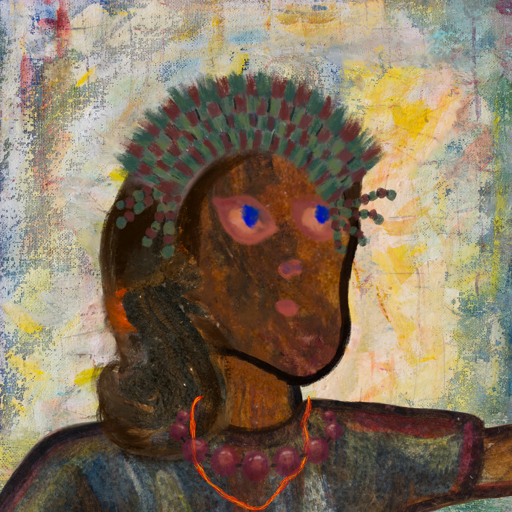
Background: Irani, Head And Neck Side: Mosgoul, Face Side: Mother_And_Son_Mother, Bust: Mosgoul, Hair Side: Gypsy_Queen, Head Accessory: After_Raid_Crown, Second Necklace: Gypsy_Mother_2, Necklace: Irani_2, Baby: Blank